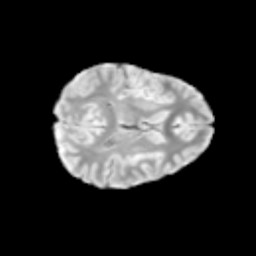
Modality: T2w
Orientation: axial
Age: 12
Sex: female
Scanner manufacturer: siemens
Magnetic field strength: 3 T
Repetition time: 3.8 s
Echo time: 0.07 s